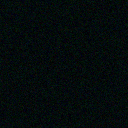
Screen state: off